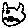
Label: cat